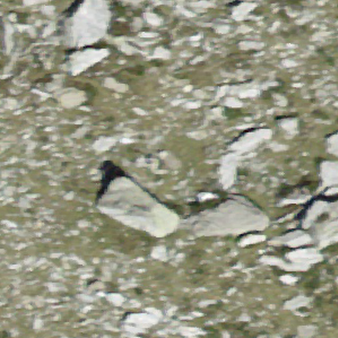
Label: bouldering_area